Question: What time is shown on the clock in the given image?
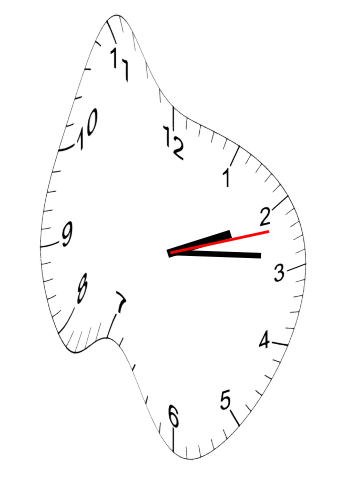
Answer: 02:14:12